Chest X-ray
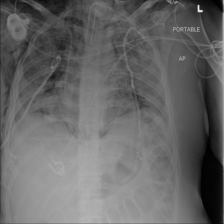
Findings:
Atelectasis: negative
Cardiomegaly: negative
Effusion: negative
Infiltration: negative
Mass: negative
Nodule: negative
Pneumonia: negative
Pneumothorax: negative
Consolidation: negative
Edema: negative
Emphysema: positive
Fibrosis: negative
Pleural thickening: negative
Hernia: negative